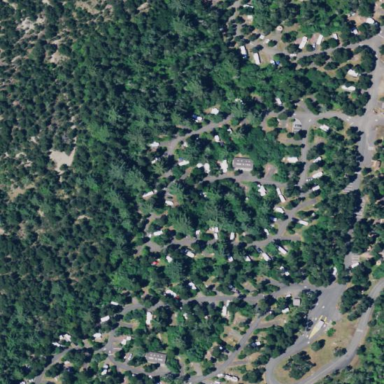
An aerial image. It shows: Campsite where tents and caravans are present. Perfect spot for outdoor enthusiasts to relax and unwind.